Question: I want to access my home server from the internet. I configured my router to forward 192.168.8.3 my IPv4 address port 80 to 80. But when I attempt to go to my IP address 43.xx.xxx.xx it redirect me to the router's setup page, but when I type 192.168.8.3, it directs me right to my html.
The Apache config is allowing all.
Please comment me, so I can provide useful information.

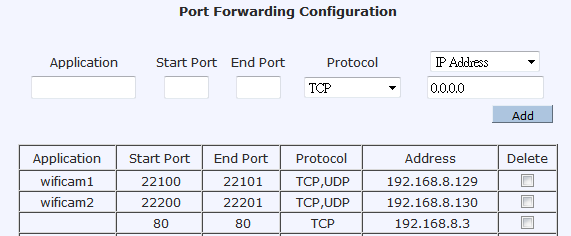
Answer: I tried to restart Apache service when I done correcting the Apache config, it didn't work. It requires a restart of computer to activate the correction... I am so unintelligent.